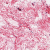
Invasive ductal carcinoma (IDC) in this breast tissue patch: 0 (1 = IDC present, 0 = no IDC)